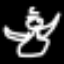
Label: angel